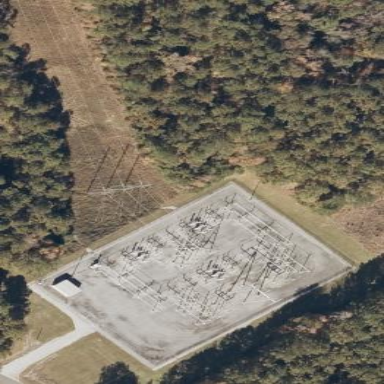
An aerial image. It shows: Power substation with fence around it. The substation is used for switching.